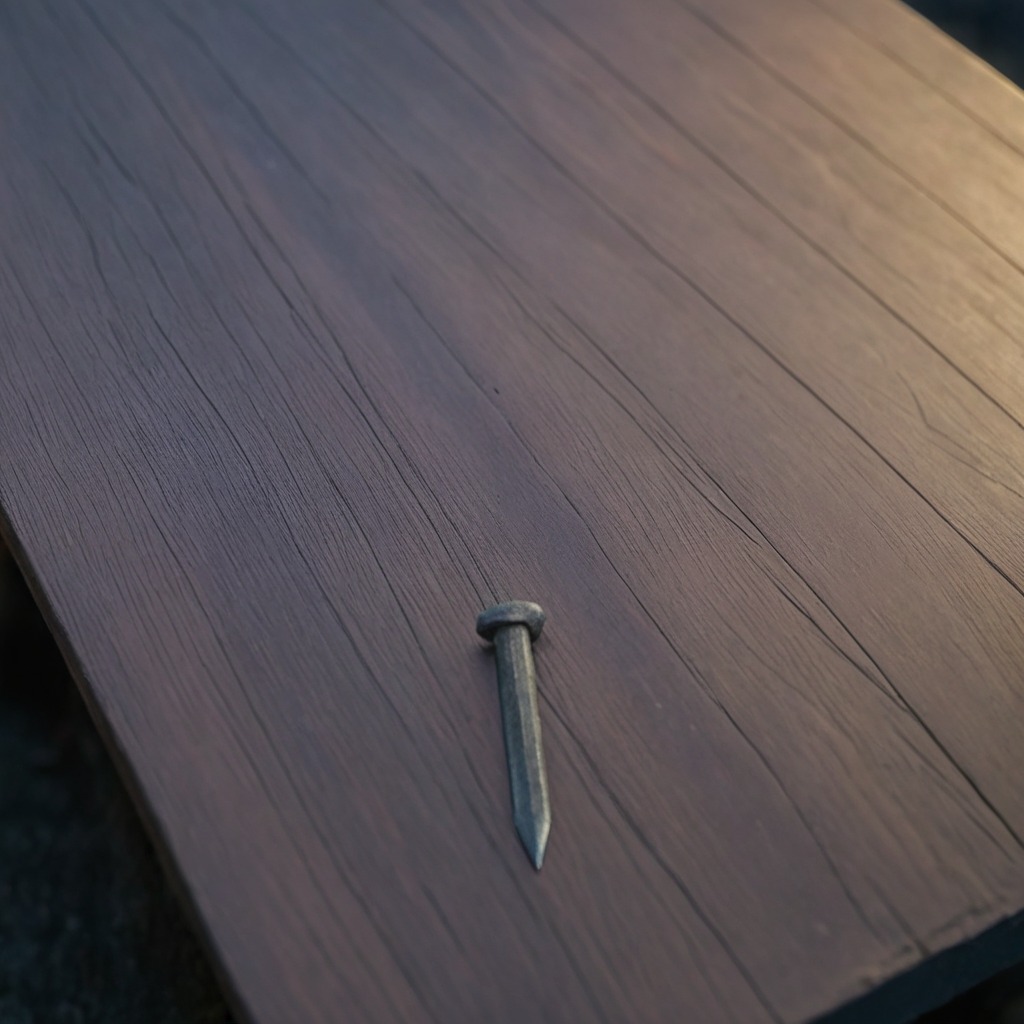
An iron nail lies on a table.